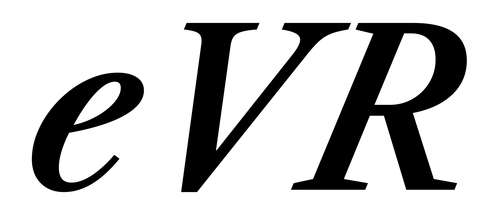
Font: LibreCaslonText-Italic_SemiBold_Italic